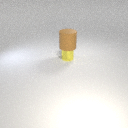
large brown rubber cylinder above small yellow metal cylinder